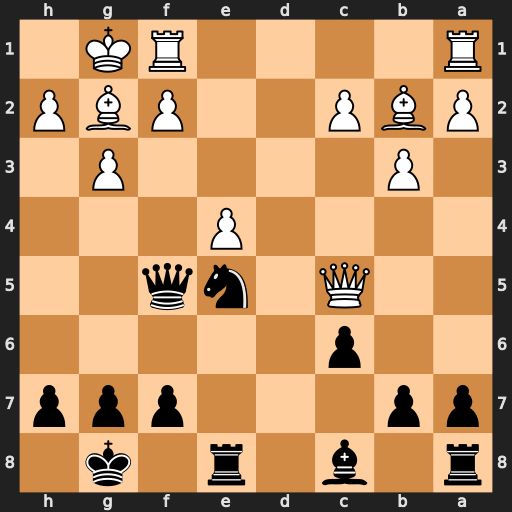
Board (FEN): r1b1r1k1/pp3ppp/2p5/2Q1nq2/4P3/1P4P1/PBP2PBP/R4RK1
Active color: b
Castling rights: -
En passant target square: -
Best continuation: Nf3+ Bxf3 Qxc5